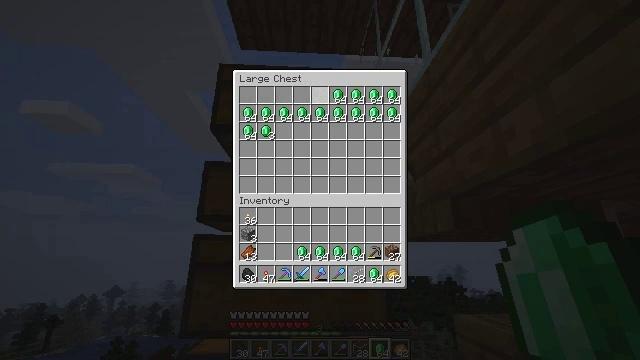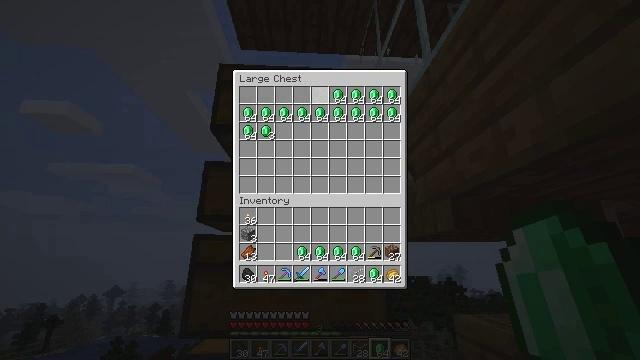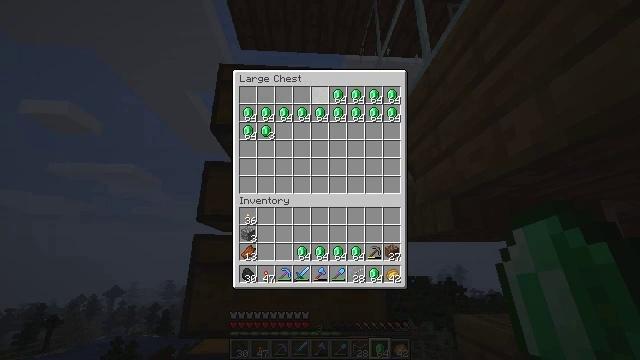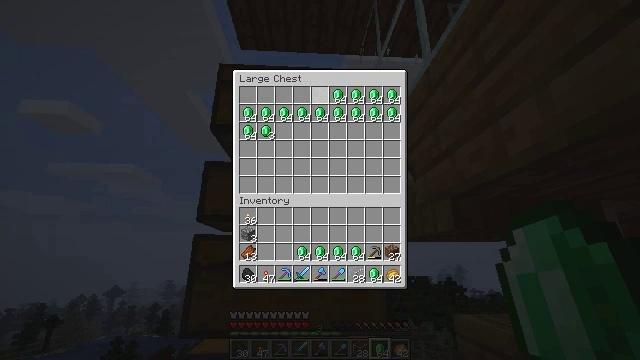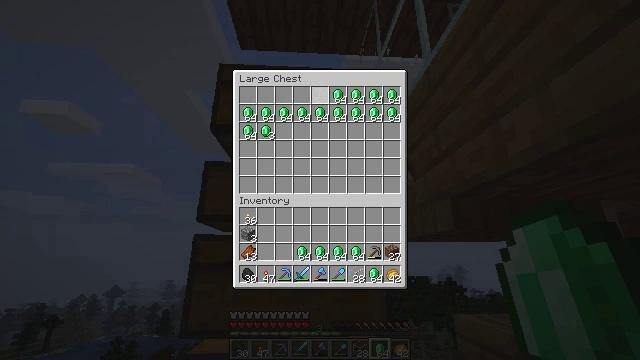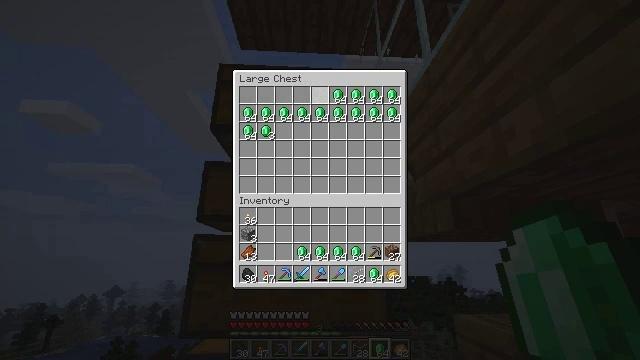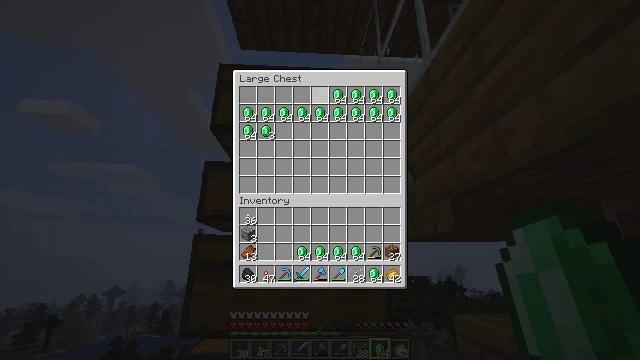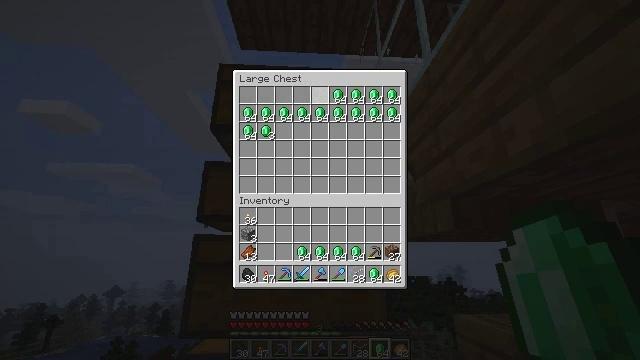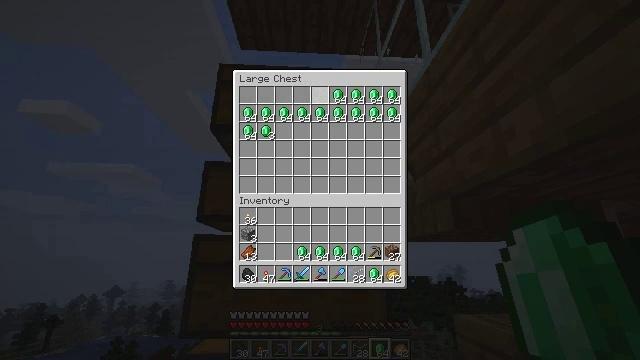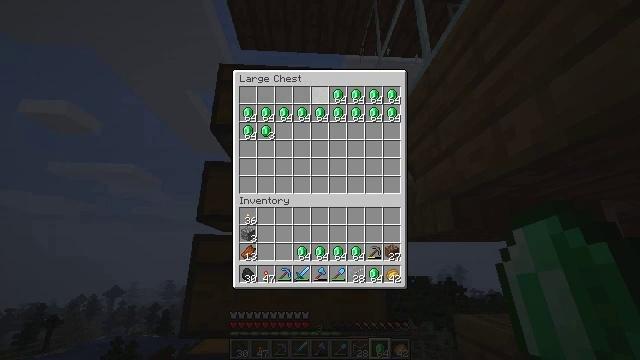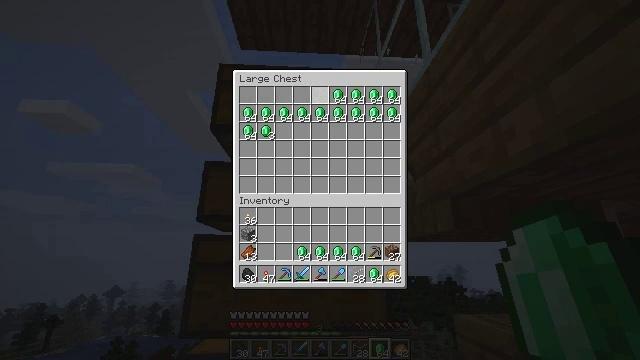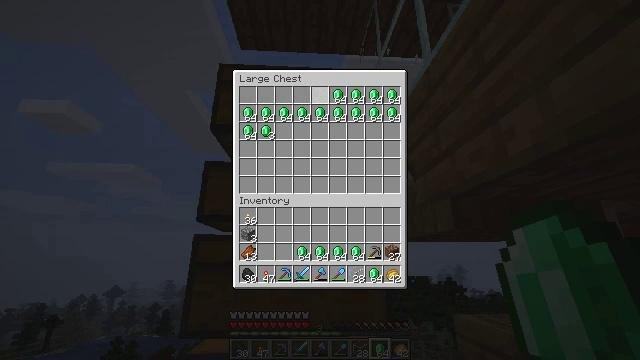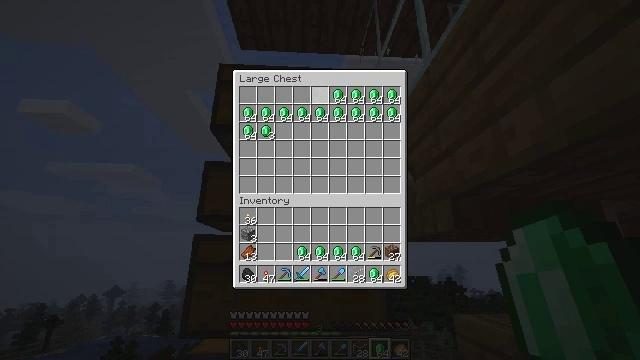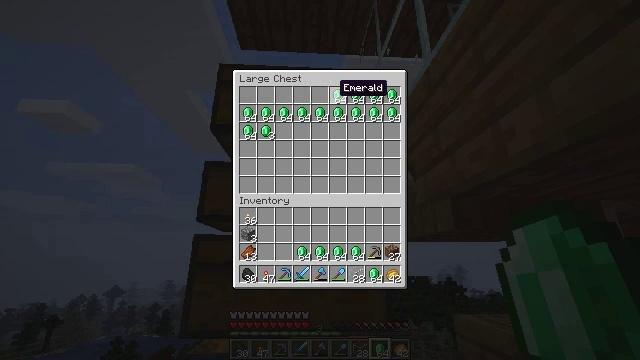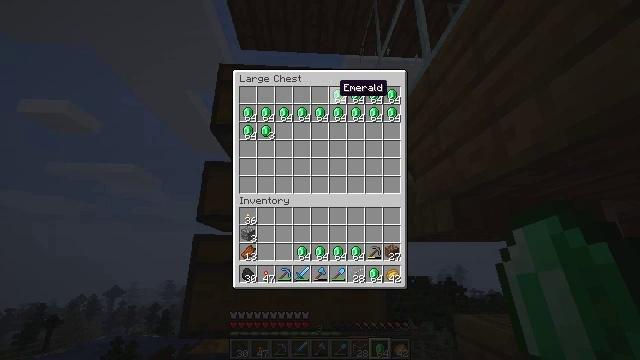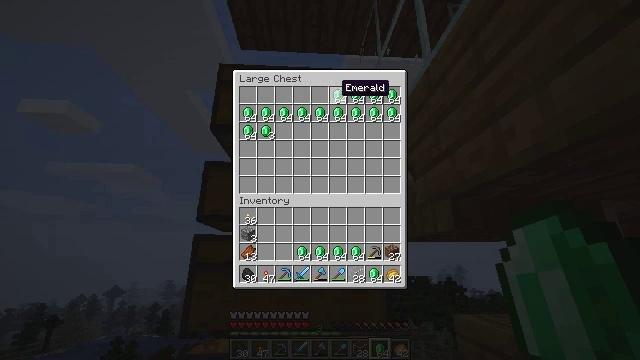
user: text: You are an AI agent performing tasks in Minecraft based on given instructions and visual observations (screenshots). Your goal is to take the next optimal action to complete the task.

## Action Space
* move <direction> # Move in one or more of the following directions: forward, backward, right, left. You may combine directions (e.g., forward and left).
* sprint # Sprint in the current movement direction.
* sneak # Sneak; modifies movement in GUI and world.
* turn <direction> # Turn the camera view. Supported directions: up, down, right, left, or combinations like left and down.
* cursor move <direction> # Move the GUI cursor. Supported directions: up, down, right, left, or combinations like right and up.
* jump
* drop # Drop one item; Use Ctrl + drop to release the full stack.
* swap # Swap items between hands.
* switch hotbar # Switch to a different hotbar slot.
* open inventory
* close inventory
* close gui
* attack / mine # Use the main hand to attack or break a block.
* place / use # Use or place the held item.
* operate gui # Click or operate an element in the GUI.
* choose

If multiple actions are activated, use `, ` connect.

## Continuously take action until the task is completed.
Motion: motion action
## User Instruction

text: Create rabbit stew by crafting it.
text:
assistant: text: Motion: no_op
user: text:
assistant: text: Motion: no_op
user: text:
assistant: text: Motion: no_op
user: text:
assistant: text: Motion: no_op
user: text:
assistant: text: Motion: no_op
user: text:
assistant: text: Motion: no_op
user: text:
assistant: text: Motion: no_op
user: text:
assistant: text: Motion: no_op
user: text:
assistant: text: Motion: no_op
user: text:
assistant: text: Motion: sneak
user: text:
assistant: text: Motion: sneak
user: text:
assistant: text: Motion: sneak
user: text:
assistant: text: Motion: sneak
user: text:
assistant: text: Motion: sneak
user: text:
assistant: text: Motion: sneak
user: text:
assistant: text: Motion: sneak
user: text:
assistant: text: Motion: sneak, operate gui
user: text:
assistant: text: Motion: sneak, operate gui
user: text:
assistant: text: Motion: sneak
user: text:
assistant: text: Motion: sneak
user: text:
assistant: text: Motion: sneak
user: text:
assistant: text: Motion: sneak
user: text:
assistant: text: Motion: sneak
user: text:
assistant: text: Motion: sneak
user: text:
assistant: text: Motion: sneak
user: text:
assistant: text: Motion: sneak
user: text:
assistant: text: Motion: sneak
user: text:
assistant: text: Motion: sneak
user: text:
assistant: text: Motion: sneak
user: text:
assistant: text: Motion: sneak